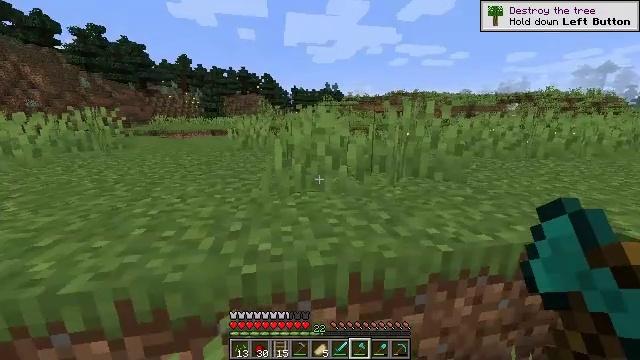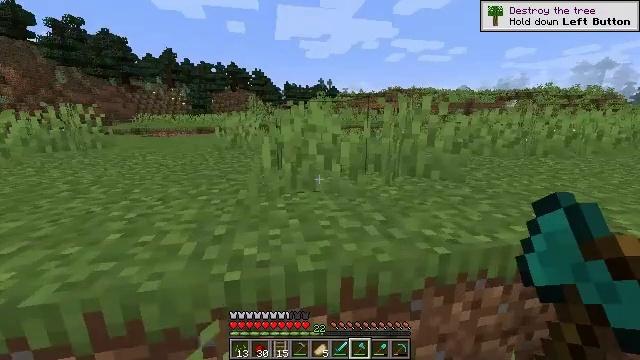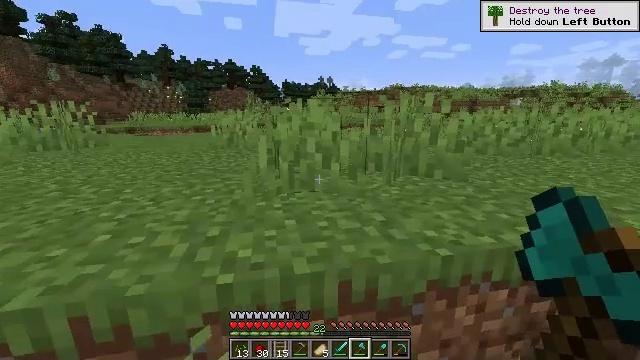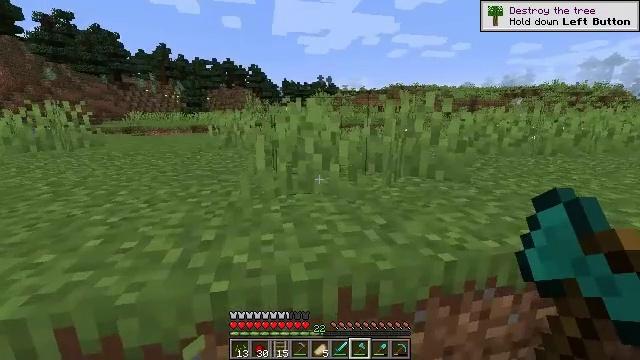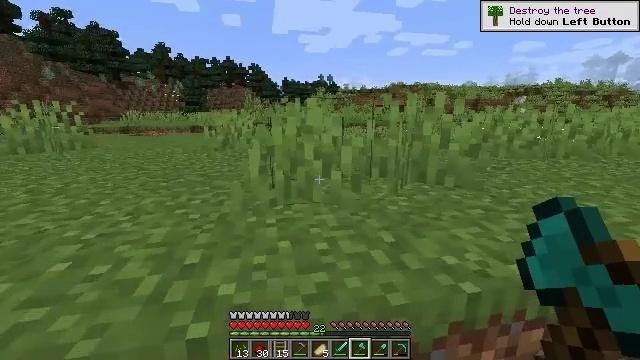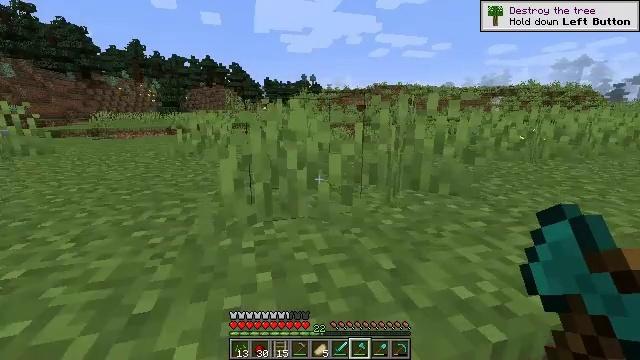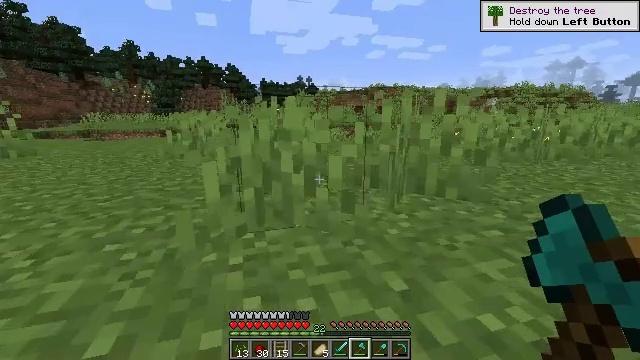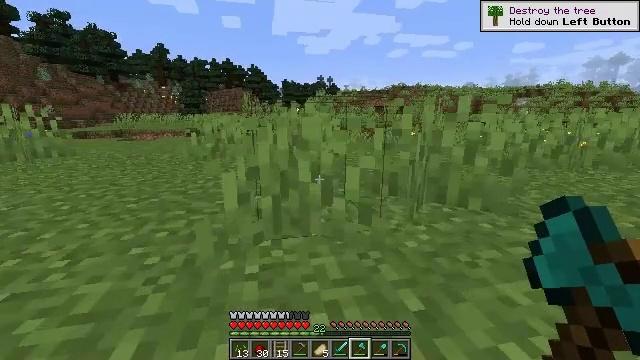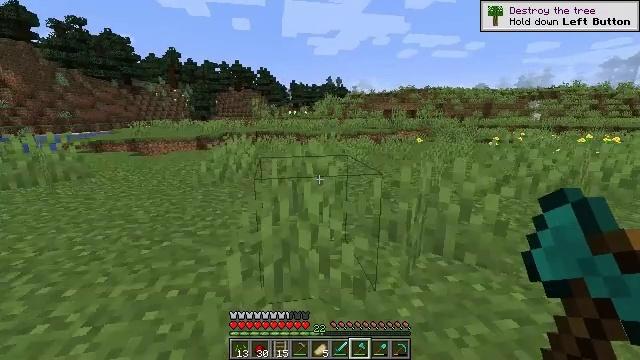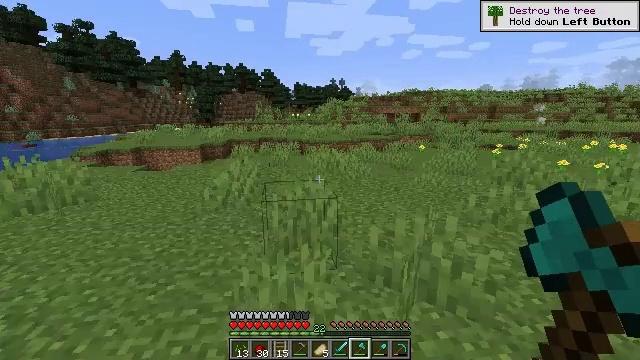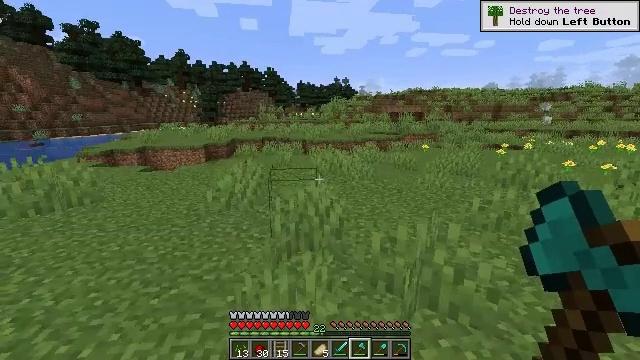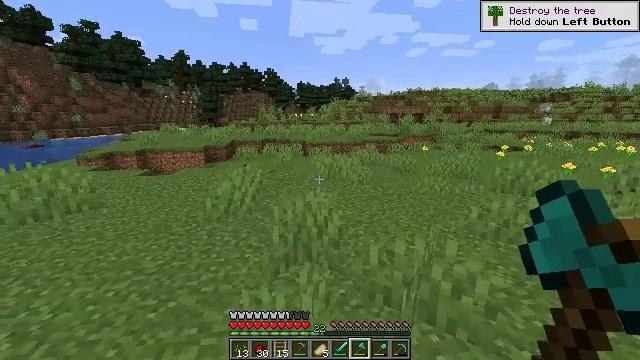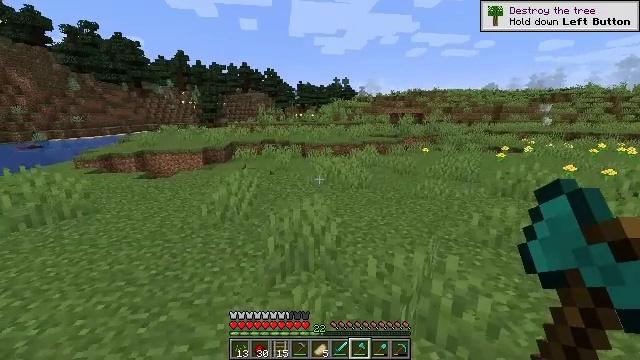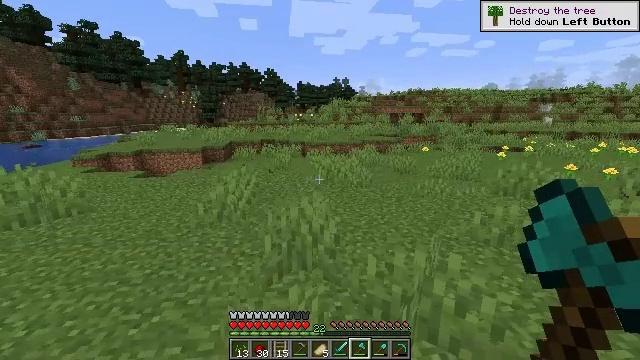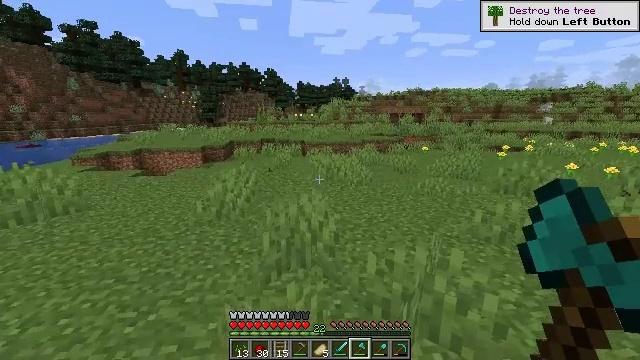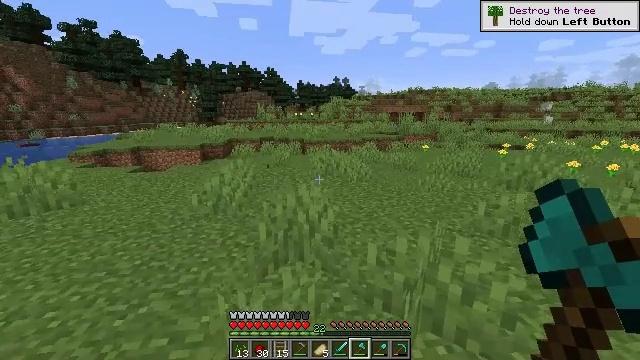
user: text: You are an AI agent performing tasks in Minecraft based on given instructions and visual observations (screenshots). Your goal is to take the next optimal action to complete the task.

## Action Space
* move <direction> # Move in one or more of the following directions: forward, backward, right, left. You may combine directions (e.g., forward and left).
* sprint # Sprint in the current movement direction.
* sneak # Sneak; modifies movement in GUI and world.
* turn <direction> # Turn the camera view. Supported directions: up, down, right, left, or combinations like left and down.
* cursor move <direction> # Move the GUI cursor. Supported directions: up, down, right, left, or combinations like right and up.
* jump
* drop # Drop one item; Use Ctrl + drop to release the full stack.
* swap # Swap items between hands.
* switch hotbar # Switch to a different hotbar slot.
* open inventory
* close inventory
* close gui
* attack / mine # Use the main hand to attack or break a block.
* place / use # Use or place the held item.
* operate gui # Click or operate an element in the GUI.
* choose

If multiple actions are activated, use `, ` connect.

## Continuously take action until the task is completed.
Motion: motion action
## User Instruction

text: Hunt a sheep.
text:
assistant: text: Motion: turn right
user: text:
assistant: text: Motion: no_op
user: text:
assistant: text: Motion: move forward
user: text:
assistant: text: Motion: move forward
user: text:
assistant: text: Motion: move forward, turn right
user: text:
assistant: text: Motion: move forward
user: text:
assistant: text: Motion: move forward, turn left, jump
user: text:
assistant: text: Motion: move forward, turn left, jump
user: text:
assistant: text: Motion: move forward, jump
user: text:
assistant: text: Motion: move forward, jump
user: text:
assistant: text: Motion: move forward, jump
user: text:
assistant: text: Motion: move forward, jump
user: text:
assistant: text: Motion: no_op
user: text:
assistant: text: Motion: no_op
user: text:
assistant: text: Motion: no_op
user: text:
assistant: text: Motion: no_op
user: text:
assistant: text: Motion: no_op
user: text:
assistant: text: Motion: no_op
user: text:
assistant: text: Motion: no_op
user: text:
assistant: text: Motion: no_op
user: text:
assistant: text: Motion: no_op
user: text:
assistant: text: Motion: no_op
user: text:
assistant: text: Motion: no_op
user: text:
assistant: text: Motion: no_op
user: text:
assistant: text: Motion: no_op
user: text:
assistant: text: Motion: no_op
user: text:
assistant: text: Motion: no_op
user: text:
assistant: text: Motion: no_op
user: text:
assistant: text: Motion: no_op
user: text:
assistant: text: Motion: no_op